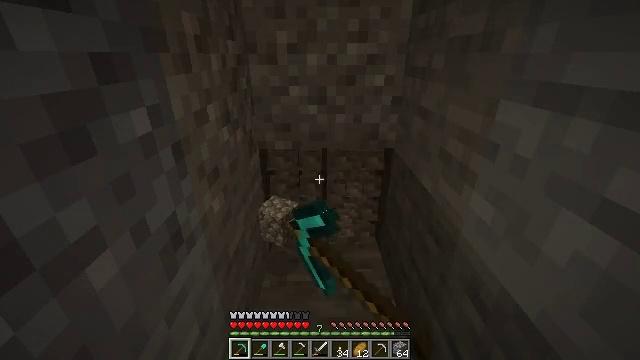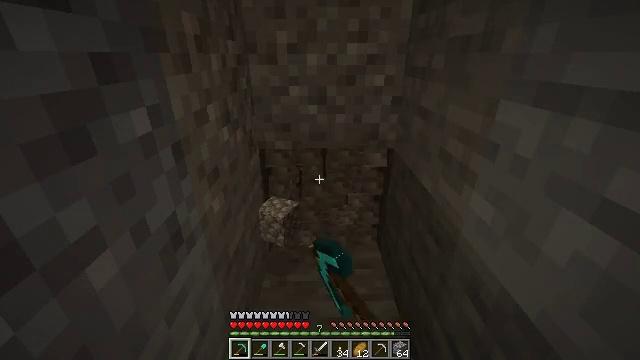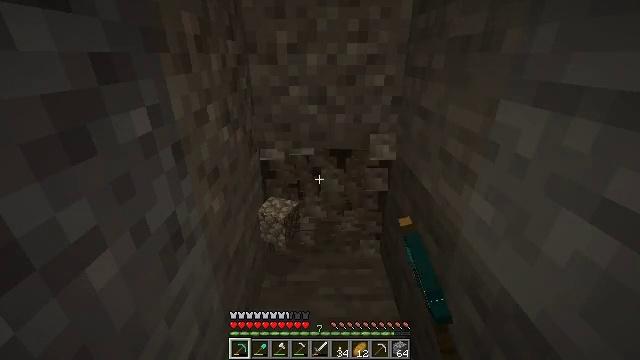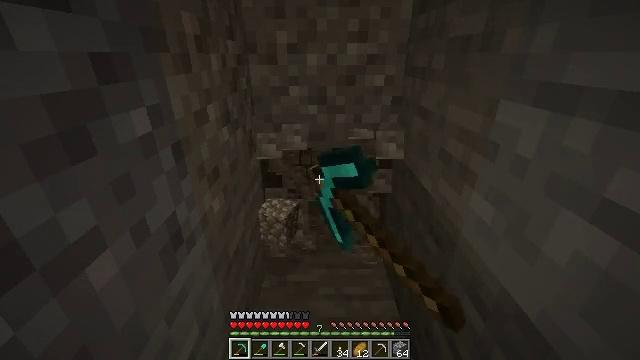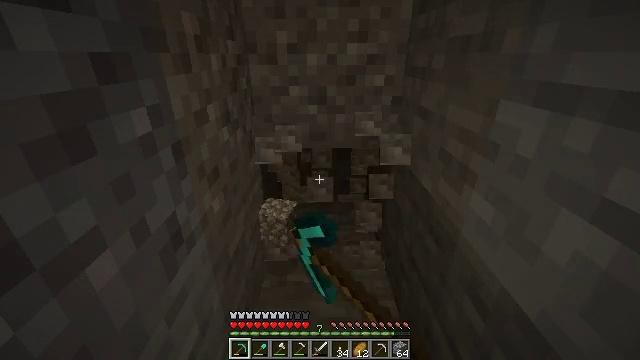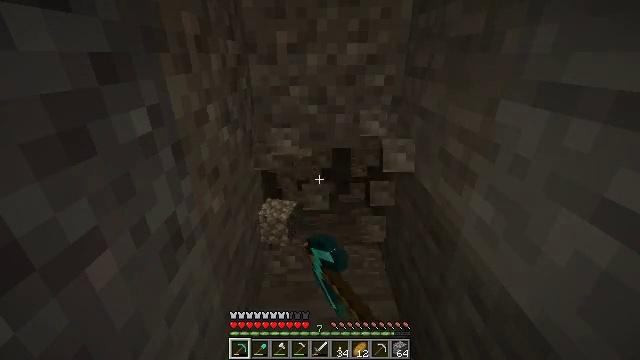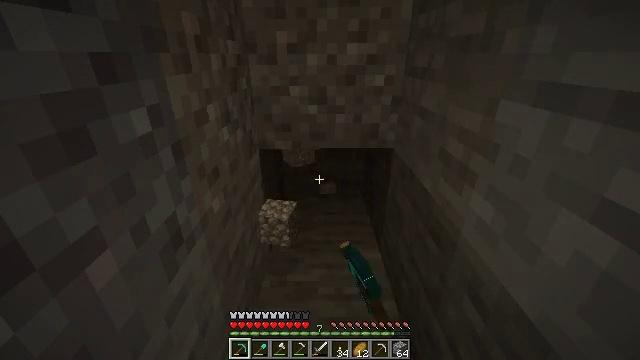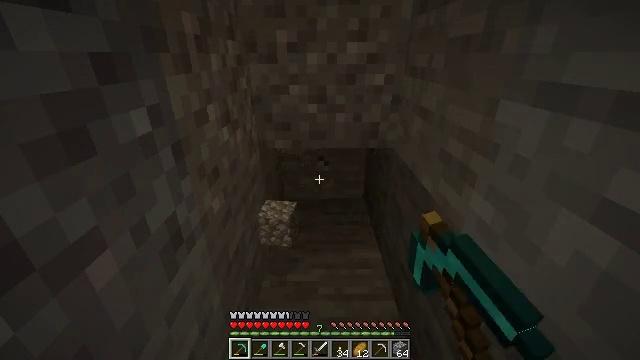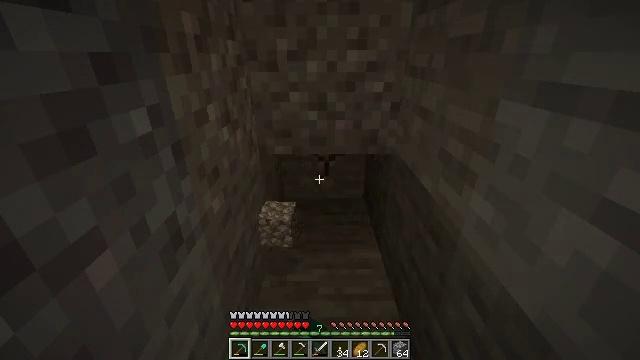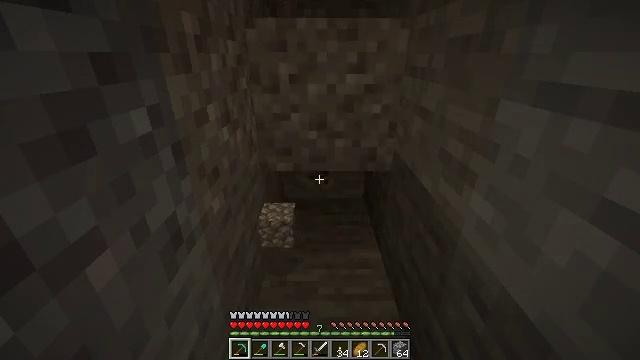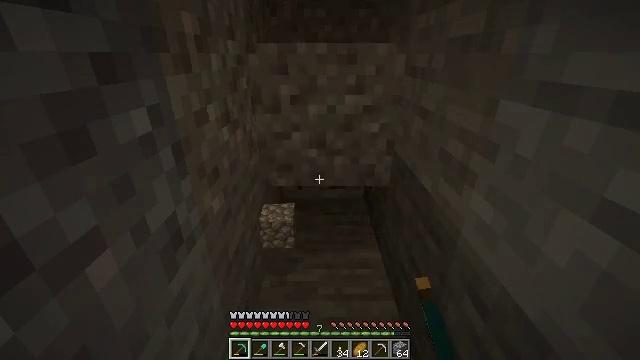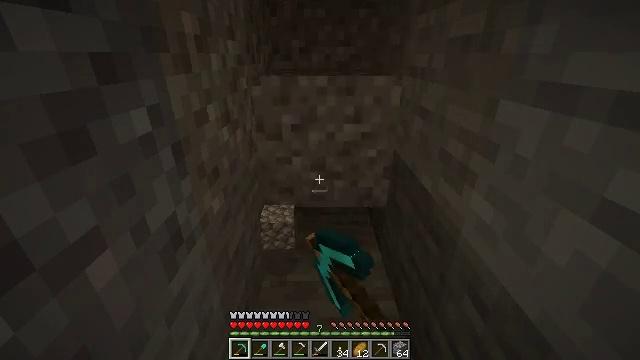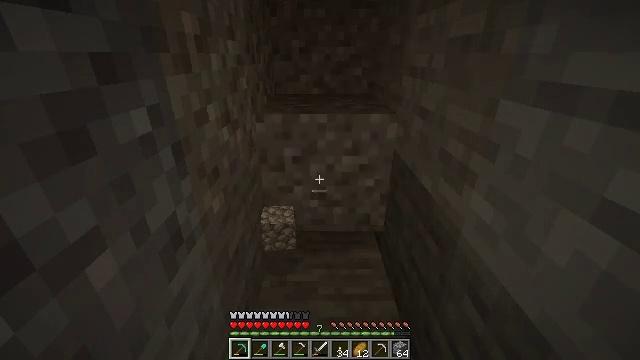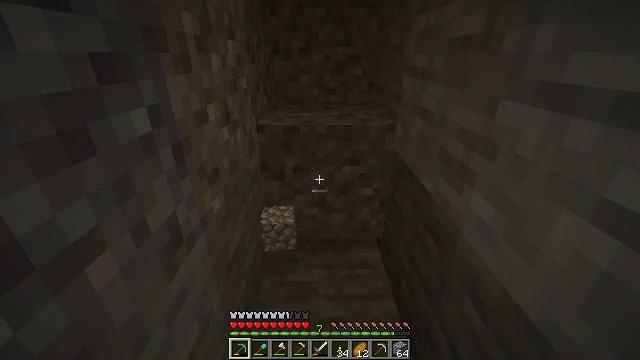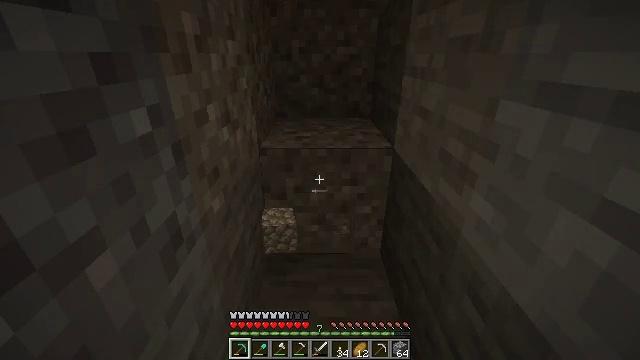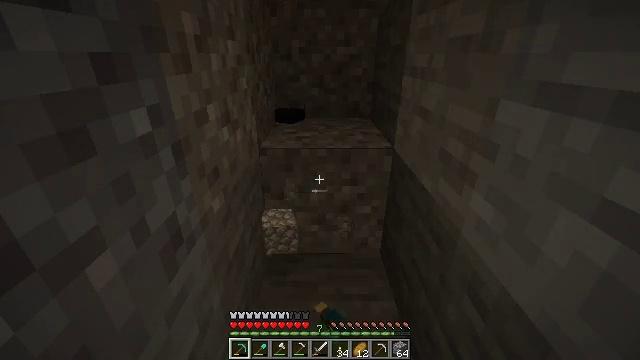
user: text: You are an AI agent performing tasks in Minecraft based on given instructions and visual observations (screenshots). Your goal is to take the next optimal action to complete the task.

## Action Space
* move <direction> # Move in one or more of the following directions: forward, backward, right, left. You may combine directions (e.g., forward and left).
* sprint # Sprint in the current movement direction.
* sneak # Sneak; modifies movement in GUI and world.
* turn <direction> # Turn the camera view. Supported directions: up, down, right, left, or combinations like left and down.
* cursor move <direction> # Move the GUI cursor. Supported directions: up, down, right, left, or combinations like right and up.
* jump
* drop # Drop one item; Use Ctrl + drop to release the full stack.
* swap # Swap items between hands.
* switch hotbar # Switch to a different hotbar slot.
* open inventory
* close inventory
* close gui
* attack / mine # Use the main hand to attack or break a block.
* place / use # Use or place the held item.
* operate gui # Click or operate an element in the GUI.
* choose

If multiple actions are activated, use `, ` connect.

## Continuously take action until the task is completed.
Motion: motion action
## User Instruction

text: Collect gravel for your inventory.
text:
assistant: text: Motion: attack / mine
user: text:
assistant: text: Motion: attack / mine
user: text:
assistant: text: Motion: attack / mine
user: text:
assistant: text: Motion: attack / mine
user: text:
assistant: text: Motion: attack / mine
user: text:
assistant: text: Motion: attack / mine
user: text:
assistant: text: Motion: attack / mine
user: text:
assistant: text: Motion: attack / mine
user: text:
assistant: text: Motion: attack / mine
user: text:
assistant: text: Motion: attack / mine
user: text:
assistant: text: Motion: attack / mine
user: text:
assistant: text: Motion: attack / mine
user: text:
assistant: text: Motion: attack / mine
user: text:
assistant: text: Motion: attack / mine
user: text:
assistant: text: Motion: attack / mine
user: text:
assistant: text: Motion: attack / mine
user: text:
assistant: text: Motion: attack / mine
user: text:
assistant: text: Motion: attack / mine
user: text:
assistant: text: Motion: attack / mine
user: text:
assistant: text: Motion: attack / mine
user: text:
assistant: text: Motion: turn up, attack / mine
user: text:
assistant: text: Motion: turn up, attack / mine
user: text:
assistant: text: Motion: turn up, attack / mine
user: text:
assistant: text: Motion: attack / mine
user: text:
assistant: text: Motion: attack / mine
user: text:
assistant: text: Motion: attack / mine
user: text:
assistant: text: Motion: attack / mine
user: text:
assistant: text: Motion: attack / mine
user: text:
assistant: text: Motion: attack / mine
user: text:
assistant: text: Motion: attack / mine